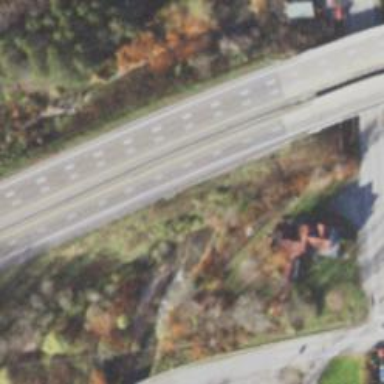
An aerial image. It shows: Culvert tunnel.